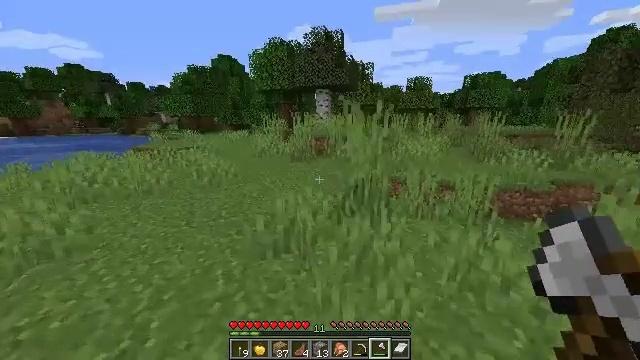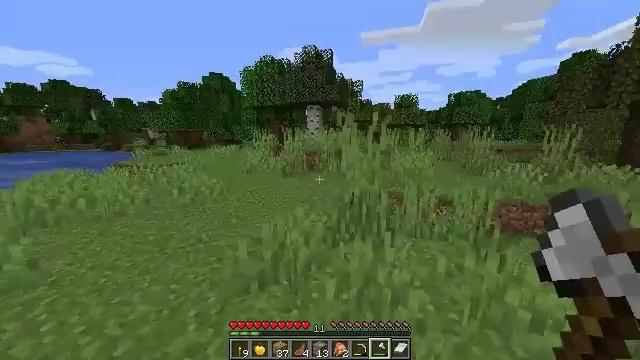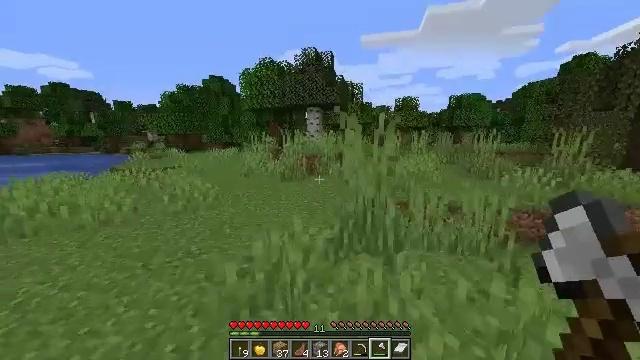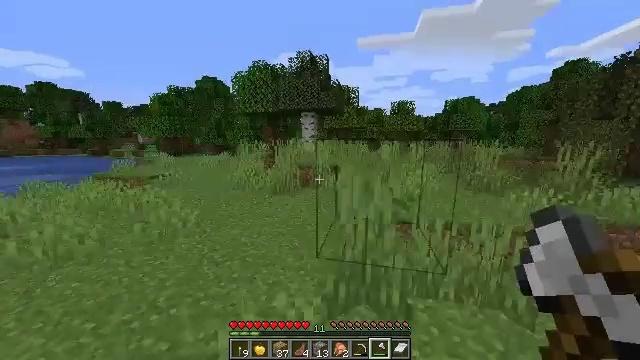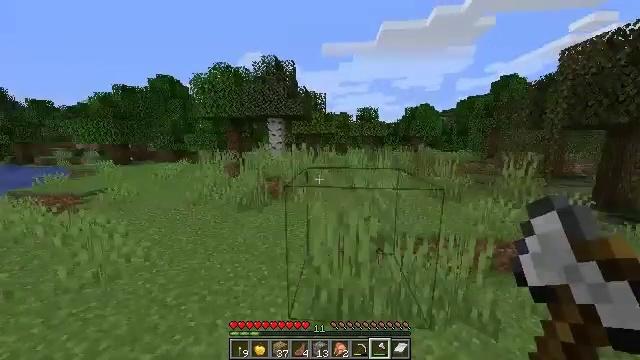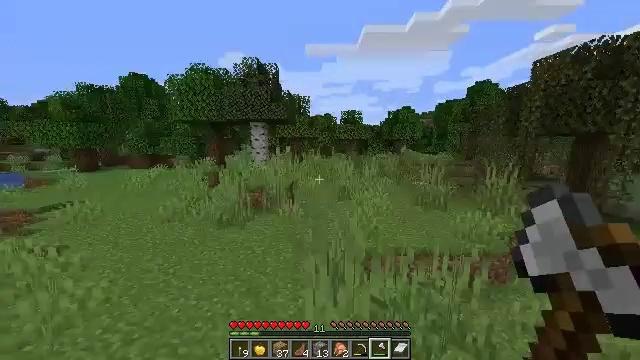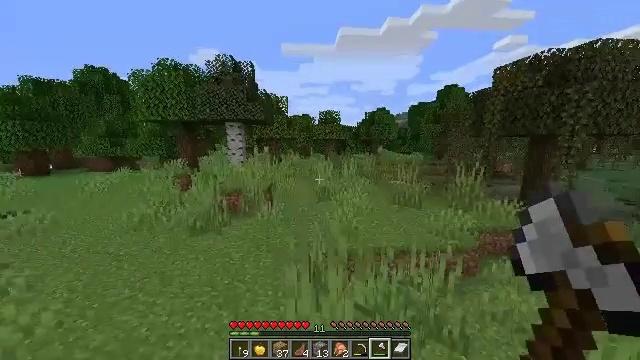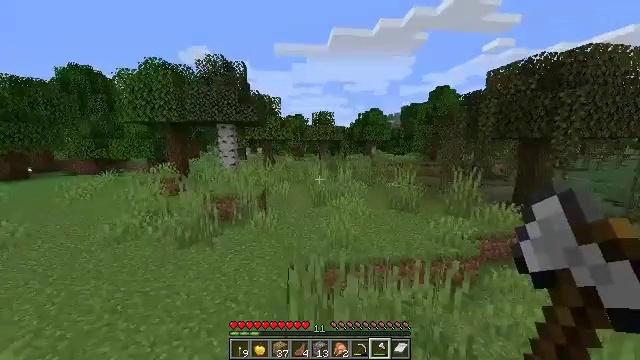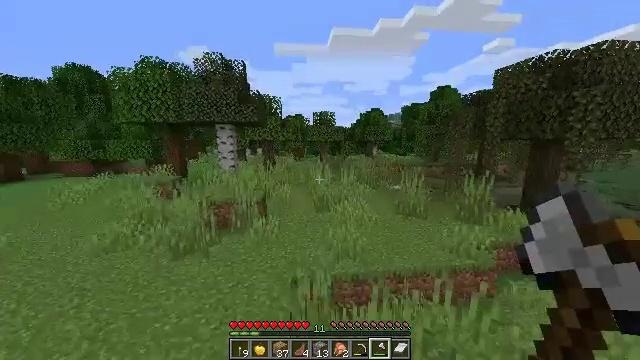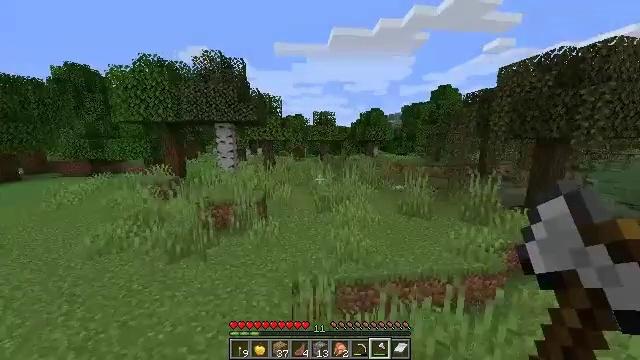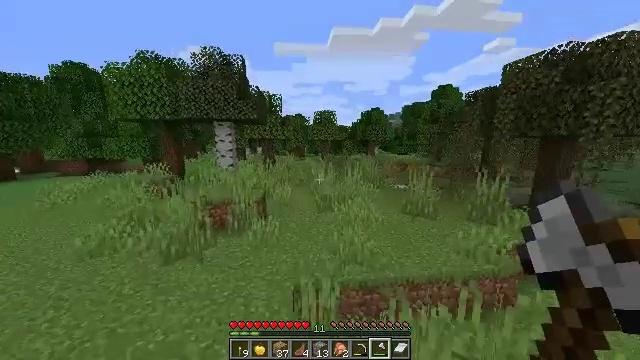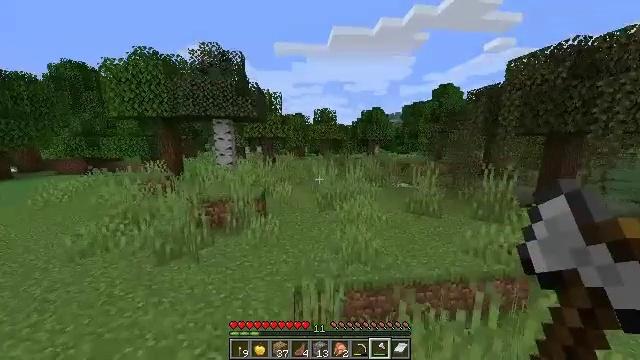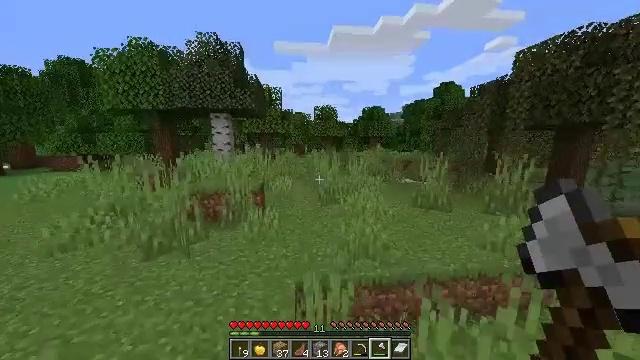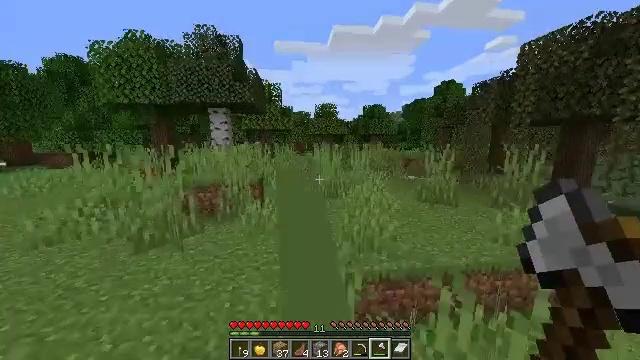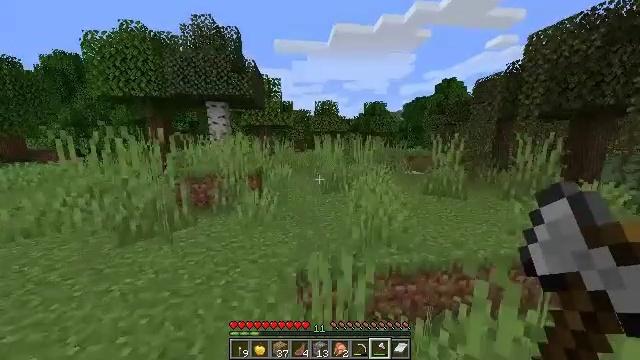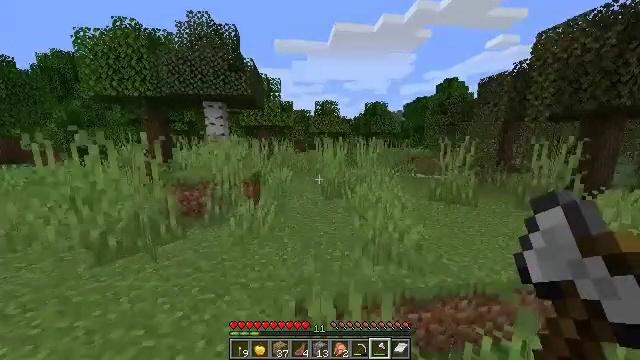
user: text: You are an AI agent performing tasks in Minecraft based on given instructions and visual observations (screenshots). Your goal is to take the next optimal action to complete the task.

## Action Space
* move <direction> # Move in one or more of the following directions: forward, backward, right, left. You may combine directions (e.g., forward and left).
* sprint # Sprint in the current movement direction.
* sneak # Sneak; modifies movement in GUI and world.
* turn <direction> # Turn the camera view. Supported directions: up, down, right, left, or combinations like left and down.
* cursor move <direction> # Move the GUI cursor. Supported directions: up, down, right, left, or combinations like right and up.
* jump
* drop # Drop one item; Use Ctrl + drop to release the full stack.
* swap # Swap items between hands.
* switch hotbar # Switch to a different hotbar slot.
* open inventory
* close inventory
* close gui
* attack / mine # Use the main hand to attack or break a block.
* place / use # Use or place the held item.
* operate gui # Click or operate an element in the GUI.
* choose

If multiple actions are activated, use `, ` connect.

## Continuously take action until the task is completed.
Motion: motion action
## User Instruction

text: Kill mobs.
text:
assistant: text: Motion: move forward, turn right and up
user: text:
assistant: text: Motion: move forward
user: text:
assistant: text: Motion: move forward, turn right, jump
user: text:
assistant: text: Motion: move forward, turn right, jump
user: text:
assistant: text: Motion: move forward, turn right, jump
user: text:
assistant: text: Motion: move forward, turn right, jump
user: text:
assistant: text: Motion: move forward, turn right, jump
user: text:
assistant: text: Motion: move forward, jump
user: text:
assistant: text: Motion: move forward, jump
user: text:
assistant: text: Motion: move forward, jump
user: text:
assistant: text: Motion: move forward, jump
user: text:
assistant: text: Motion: move forward, jump
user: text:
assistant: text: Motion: move forward, jump
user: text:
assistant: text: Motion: move forward, jump
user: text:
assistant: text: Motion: move forward, jump
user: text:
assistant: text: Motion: move forward, jump
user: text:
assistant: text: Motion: move forward, jump
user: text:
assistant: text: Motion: move forward, jump
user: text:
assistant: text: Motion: move forward, jump
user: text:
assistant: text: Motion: move forward, jump
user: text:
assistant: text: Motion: move forward, jump
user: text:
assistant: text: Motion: move forward, jump
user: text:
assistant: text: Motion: move forward, jump
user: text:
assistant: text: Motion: move forward, jump
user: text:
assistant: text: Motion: move forward, jump
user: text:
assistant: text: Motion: move forward, jump
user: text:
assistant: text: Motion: move forward, jump
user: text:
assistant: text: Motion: move forward, jump
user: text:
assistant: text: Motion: move forward, jump
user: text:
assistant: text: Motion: move forward, jump